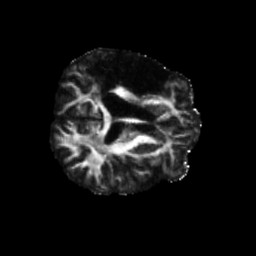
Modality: FA
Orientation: axial
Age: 54
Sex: male
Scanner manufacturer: siemens
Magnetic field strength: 3 T
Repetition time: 5.47 s
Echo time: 0.0854 s